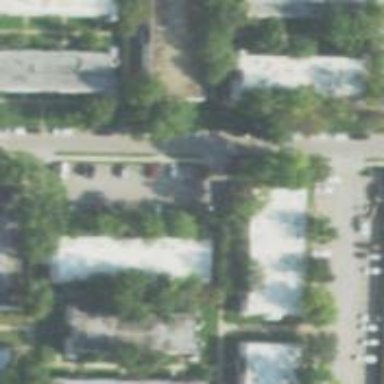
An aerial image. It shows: Living street.